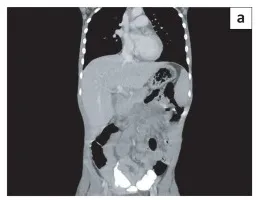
Radiology (computed tomography coronal images of the chest, abdomen and pelvis, a-c). Multiple conglomerate nodal masses are seen along the mesenteric, aorta, iliac and para-aortic nodal chains. There are also enlarged nodes in the porta hepatis. Several of the upper abdominal mesenteric nodes demonstrate low density, compatible with central necrosis. Diffuse hepatomegaly with no discrete lesion is seen.
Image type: radiology (ct)